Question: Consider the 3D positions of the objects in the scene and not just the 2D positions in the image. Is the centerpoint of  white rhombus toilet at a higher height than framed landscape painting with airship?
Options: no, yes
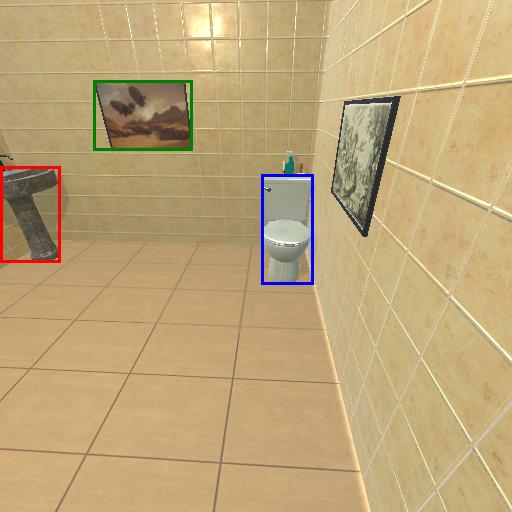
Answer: no